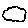
Label: cloud